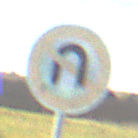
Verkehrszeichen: VerbotWenden
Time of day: MorningAfternoon
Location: Outdoor (Nature)
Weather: Clear
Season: Autumn
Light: Natural